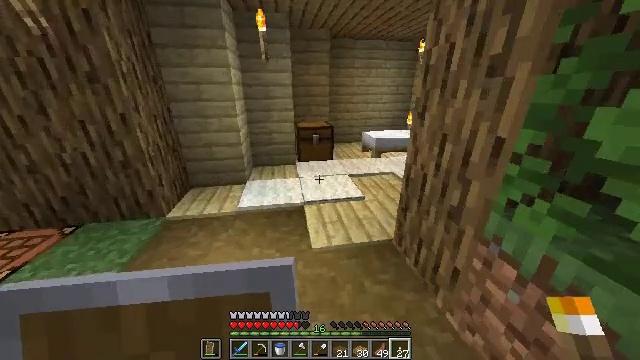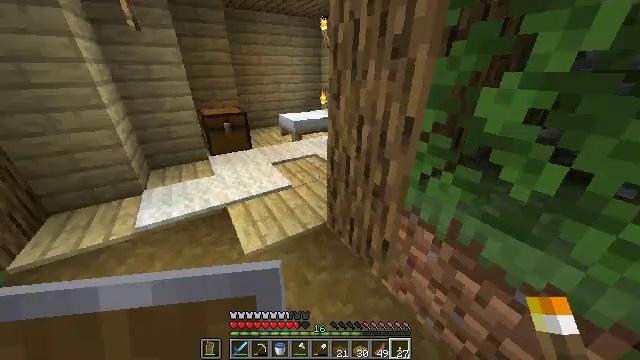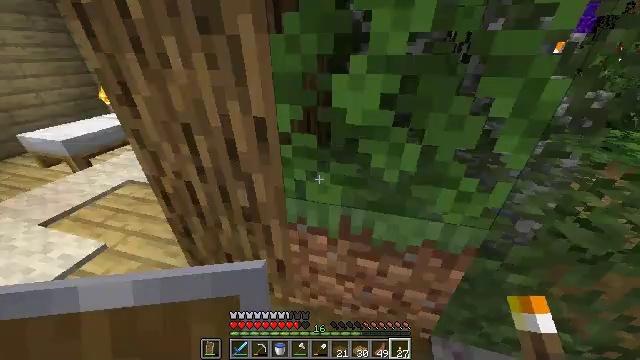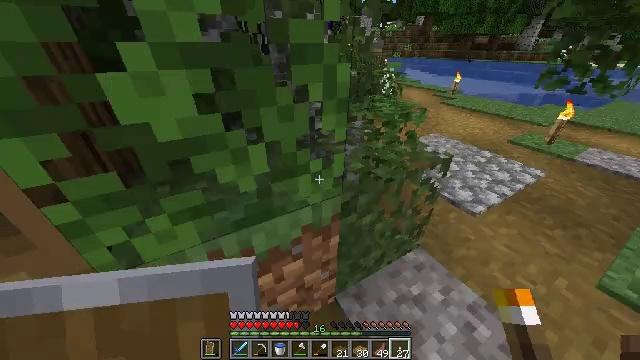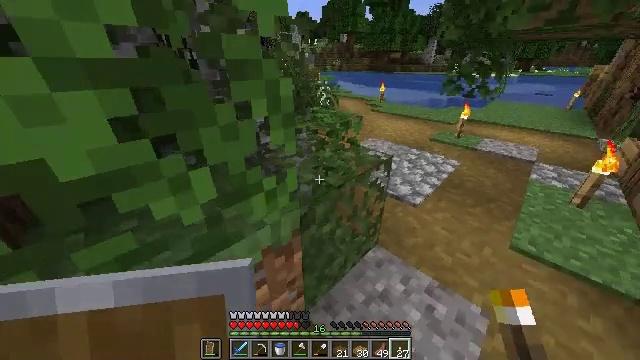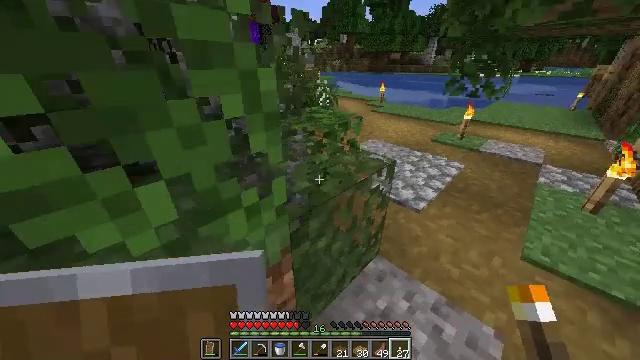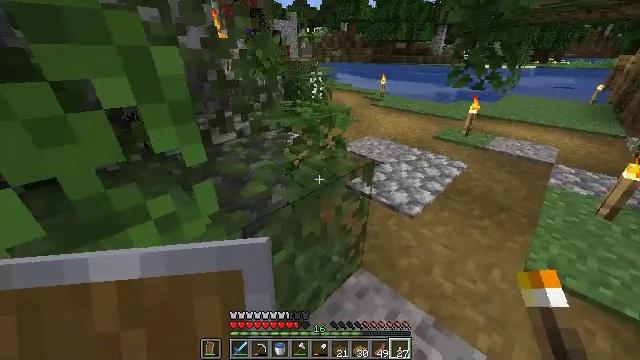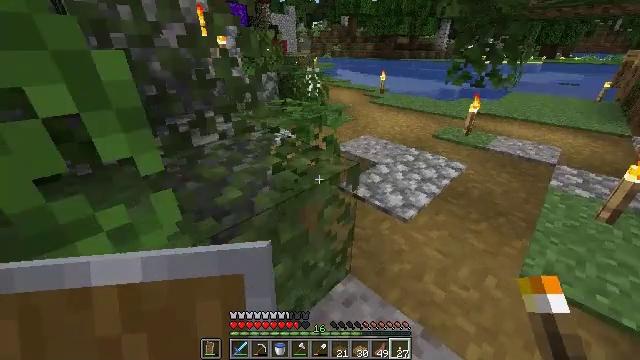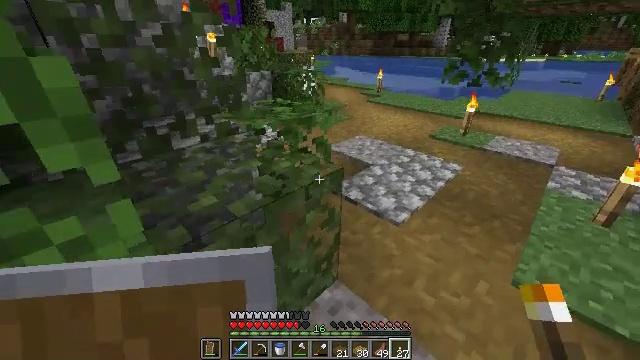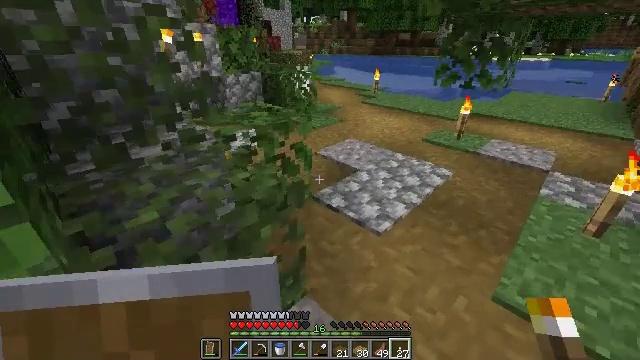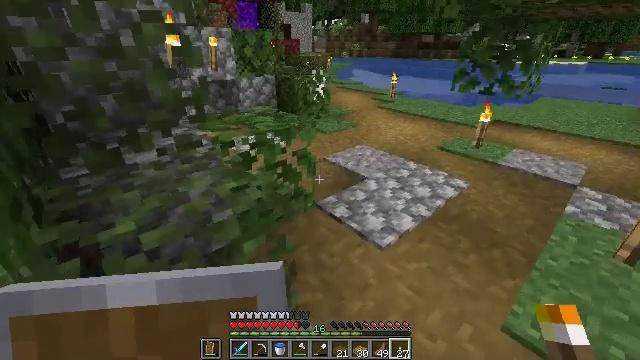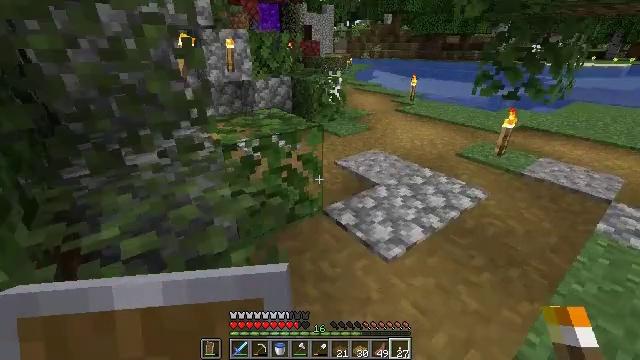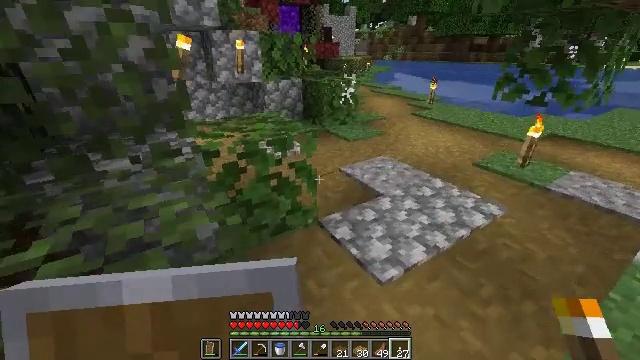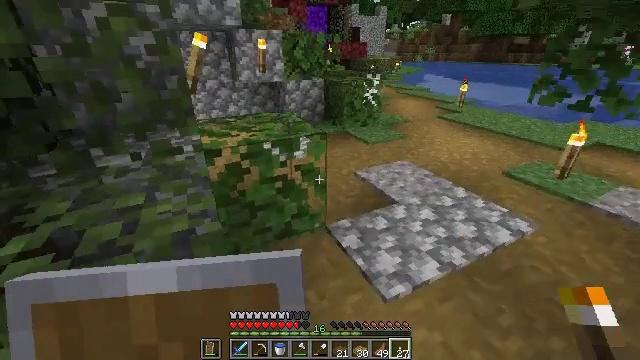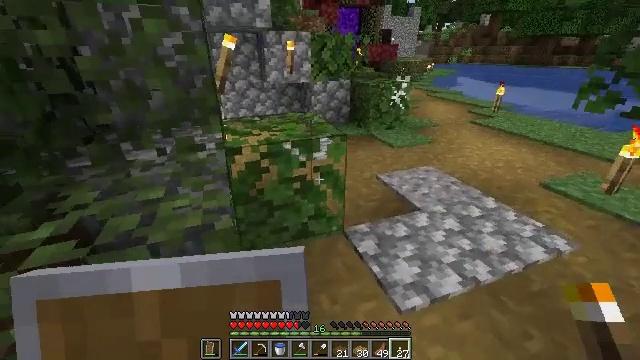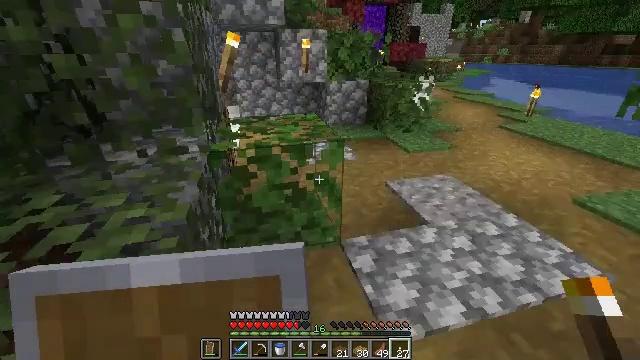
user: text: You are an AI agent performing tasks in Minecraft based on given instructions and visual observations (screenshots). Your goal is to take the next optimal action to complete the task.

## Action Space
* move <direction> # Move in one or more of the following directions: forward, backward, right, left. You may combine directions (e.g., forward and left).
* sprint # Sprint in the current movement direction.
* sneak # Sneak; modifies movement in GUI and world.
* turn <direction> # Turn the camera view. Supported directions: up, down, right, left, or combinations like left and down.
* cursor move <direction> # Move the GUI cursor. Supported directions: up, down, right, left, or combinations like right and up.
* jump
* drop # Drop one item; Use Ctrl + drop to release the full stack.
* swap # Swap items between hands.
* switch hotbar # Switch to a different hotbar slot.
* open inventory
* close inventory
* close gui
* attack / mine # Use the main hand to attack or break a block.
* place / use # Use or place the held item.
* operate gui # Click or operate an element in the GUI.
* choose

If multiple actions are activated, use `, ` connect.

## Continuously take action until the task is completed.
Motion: motion action
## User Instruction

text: Put birch planks in the crafting grid to craft birch stairs.
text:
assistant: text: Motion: move forward, turn right and down
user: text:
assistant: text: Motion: move forward, turn right and down
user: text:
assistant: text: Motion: move forward, turn right and down
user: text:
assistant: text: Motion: move forward and move right, turn right and up
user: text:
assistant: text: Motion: move right
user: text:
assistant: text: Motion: move right
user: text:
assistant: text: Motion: move right
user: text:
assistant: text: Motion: move right
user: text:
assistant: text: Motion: move forward and move right
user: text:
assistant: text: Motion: move forward and move right, turn left
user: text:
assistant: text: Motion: move forward and move right, turn left
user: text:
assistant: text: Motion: move forward and move right, turn left
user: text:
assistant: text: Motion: move forward and move right, turn left
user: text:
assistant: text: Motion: move forward and move right, turn left
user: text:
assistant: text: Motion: move forward and move right, turn left
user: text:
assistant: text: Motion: move forward and move right, turn left
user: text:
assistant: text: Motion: move forward and move right, turn left
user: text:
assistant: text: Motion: move forward and move right, turn left
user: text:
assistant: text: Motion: move forward and move right, turn left and down
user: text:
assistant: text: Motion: move forward and move right, turn left
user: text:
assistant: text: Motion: move forward and move right, turn left
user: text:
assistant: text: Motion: move forward and move right, turn left
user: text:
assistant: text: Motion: move forward and move right, turn left
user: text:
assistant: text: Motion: move forward and move right, turn left
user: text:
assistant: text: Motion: move forward and move right, turn left
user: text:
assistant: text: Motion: move forward and move right, turn left
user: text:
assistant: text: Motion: move forward and move right, turn left
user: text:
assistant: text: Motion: move forward and move right, turn left
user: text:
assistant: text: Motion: move forward and move right, turn left
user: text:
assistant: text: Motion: move forward and move right, turn left